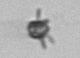
Label: Rhabdolithes